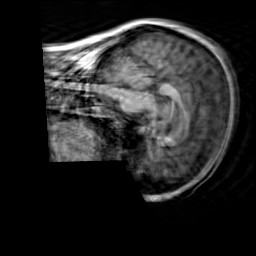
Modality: T1w
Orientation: sagittal
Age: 46
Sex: female